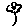
Label: flower